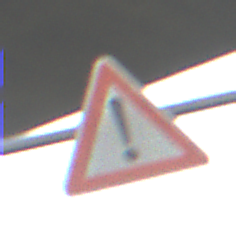
Verkehrszeichen: Gefahrenstelle
Umgebung: Outdoor, Suburban
Tageszeit: SunriseSunset
Wetter: PartlyCloudy
Licht: Natural
Jahreszeit: NotSpecified
Kontrast: MediumContrast